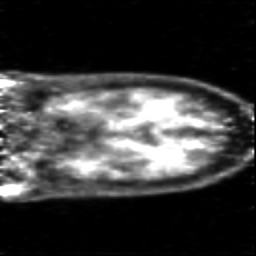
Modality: PET
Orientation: coronal
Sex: male
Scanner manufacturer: siemens